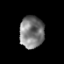
Tissue: prostate
Cell type: T cells
Senescence score: 0.1289
Nuclear area (px): 760
Mean DAPI intensity: 125.013